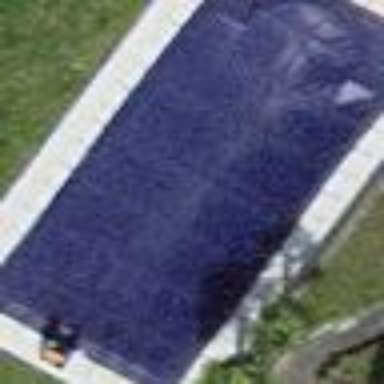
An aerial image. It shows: Swimming pool located in leisure land.